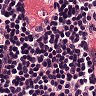
Metastatic tissue present: no